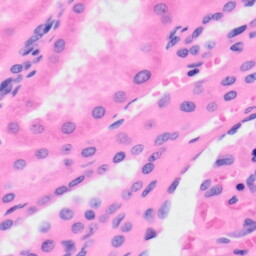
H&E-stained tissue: Kidney